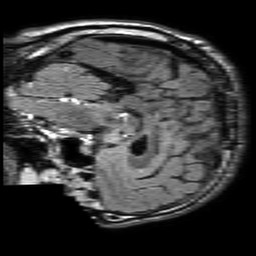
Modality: FLAIR
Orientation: sagittal
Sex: male
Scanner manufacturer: philips
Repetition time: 11 s
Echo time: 0.125 s